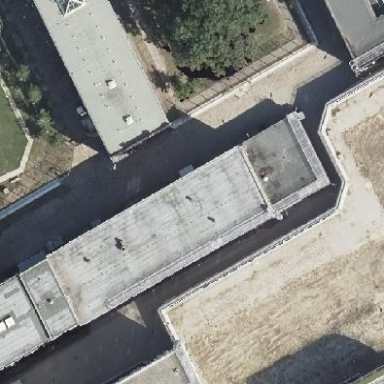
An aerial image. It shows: Building with flat roof.